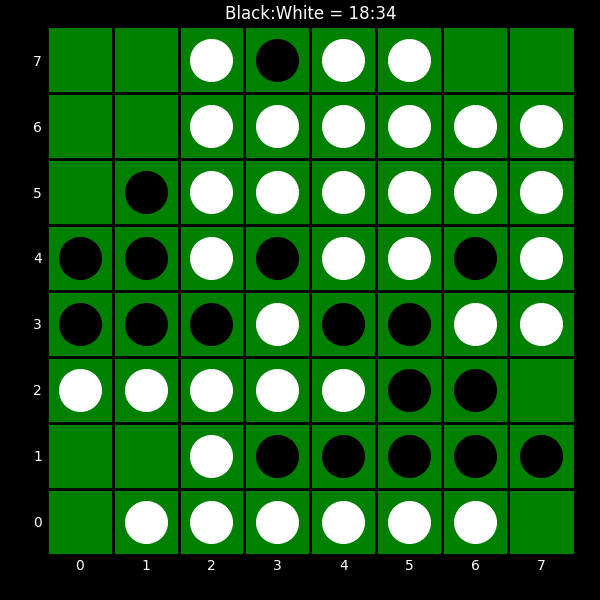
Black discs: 18
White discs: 34